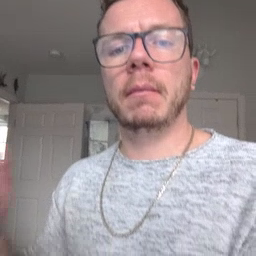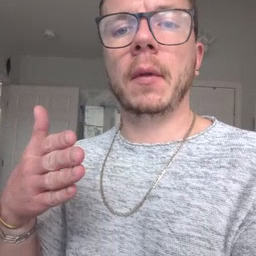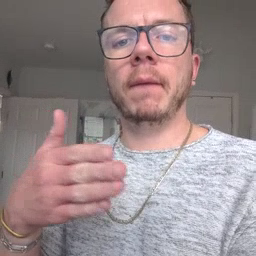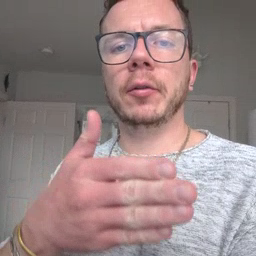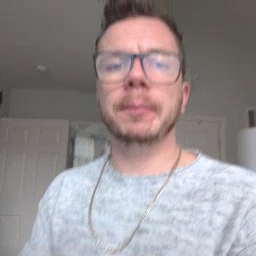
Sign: fish